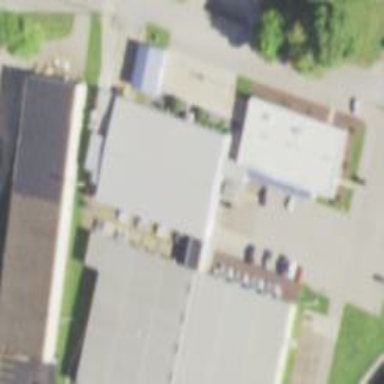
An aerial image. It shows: Industrial building.